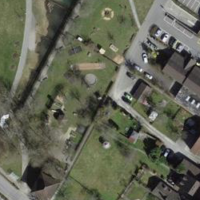
EUNIS habitat code: 53
Species observed at this site:
Chelidonium majus